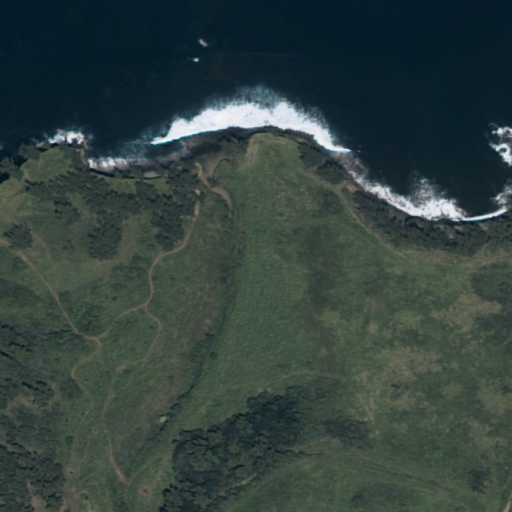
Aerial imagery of valley in Hawaii named Wainaia Gulch containing only unknown